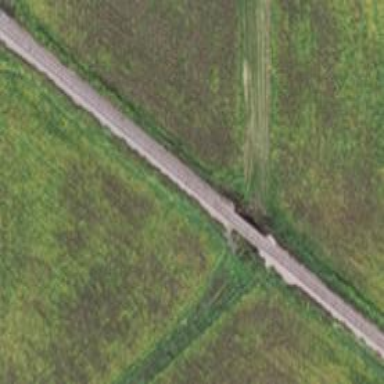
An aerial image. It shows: Railway bridge.